Question:
Couldn't find anything in the doc's but perhaps someone knows better or can suggest a work around using available properties to hack it together?
If not in bootstrap does anyone know of a gem (rails) or generator that can create the CSS/jQuery/JS?
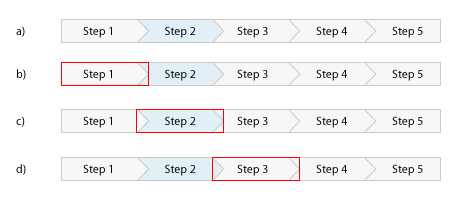
Answer: You can also try this Bootstrap 3 Nav Wizard version on GitHub, LESS file is included:
<URL>
demo here: <URL>
Preview (orig):

Preview (customized):